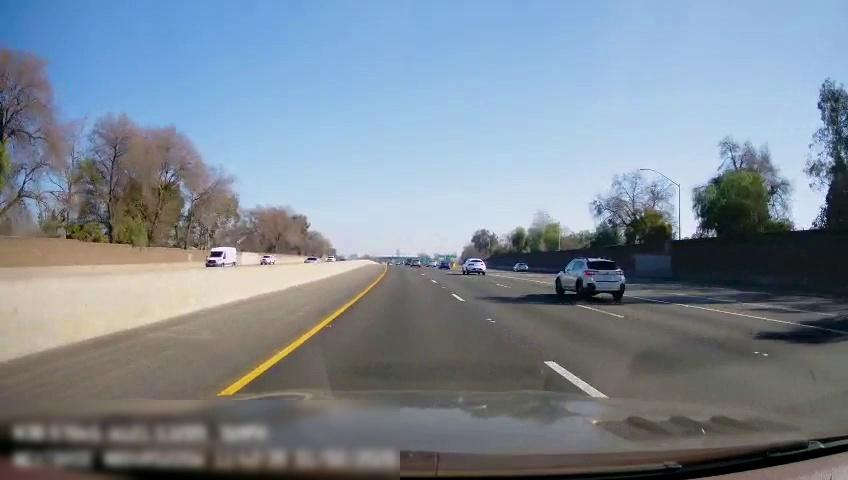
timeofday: Day
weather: Sunny
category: Vehicles | Other LV
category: Vehicles | Truck
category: Vehicles | Car
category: Vehicles | Truck
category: Drivable Space
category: Vehicles | Car
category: Vehicles | SUV
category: Vehicles | Car
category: Vehicles | Car
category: Lanes | Current Lane
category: Lanes | Current Lane
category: Lanes | Current Lane
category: Lanes | Alternate Lane
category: Lanes | Alternate Lane